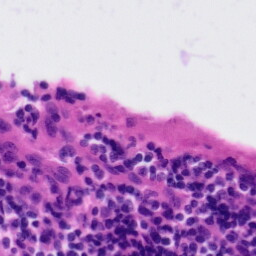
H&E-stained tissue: Tonsil